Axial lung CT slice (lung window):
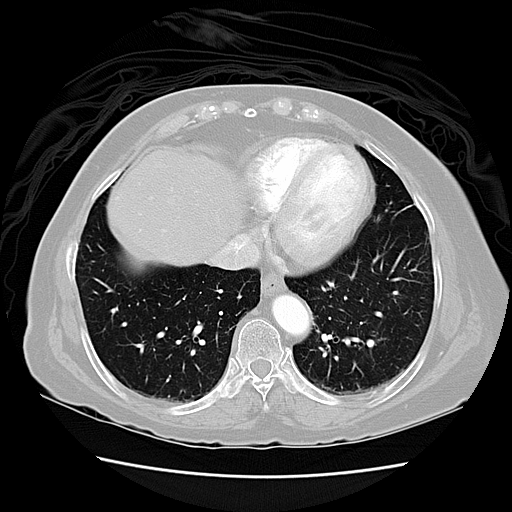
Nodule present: no